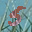
Label: 5